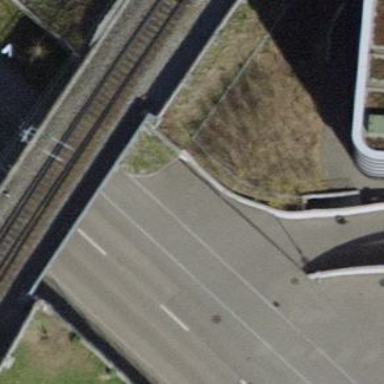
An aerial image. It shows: Man-made bridge.